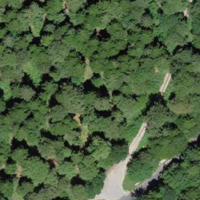
EUNIS habitat code: 44
Species observed at this site:
Corvus corone
Cyanistes caeruleus
Turdus philomelos
Lophophanes cristatus
Sturnus vulgaris
Troglodytes troglodytes
Pyrrhula pyrrhula
Dendrocopos major
Prunella modularis
Turdus viscivorus
Fringilla coelebs
Regulus ignicapilla
Buteo buteo
Sylvia atricapilla
Turdus merula
Columba palumbus
Poecile palustris
Phylloscopus collybita
Parus major
Erithacus rubecula
Milvus migrans
Milvus milvus
Columba oenas
Sitta europaea
Garrulus glandarius
Regulus regulus
Falco tinnunculus
Picus viridis
Periparus ater